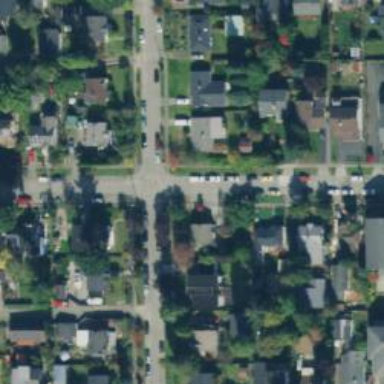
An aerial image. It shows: Residential road with separate sidewalk.